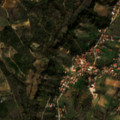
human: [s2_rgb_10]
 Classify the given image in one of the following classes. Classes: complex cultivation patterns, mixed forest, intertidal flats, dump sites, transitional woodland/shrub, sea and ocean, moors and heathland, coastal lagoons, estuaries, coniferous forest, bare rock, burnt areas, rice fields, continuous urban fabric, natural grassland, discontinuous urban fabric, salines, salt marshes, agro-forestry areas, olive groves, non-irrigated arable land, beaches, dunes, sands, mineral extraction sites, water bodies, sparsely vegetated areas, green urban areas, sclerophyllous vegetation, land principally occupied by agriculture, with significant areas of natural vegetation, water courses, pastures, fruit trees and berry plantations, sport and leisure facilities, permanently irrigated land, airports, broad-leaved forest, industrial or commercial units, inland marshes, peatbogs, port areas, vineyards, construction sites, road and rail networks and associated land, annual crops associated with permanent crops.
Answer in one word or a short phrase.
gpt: discontinuous urban fabric, olive groves, complex cultivation patterns, moors and heathland